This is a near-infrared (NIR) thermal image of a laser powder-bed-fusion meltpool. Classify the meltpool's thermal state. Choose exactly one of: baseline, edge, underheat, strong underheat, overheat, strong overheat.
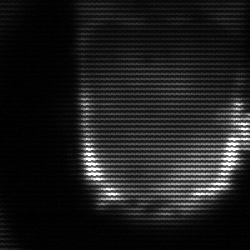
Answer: baseline